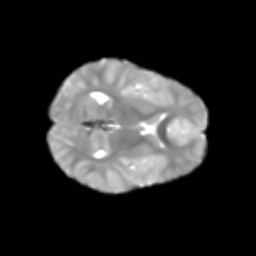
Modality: T2w
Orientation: axial
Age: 7
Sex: male
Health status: healthy